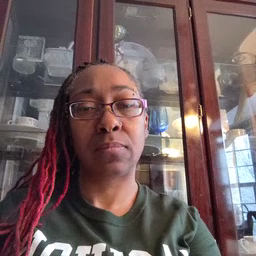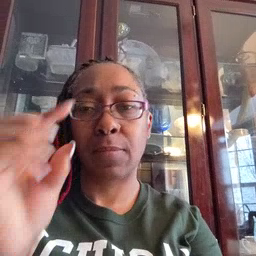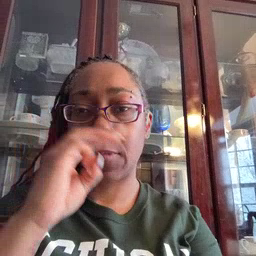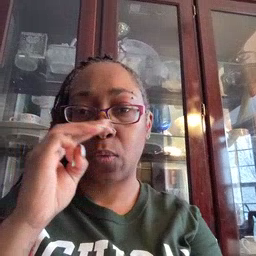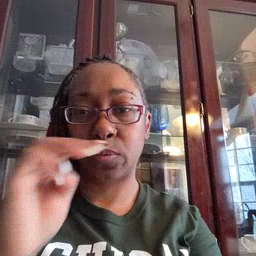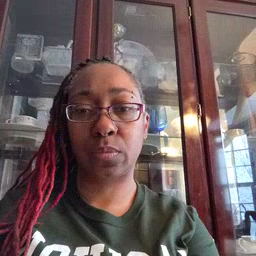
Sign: mouse